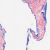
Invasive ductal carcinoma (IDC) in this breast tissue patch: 0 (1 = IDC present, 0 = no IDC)